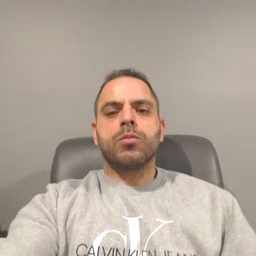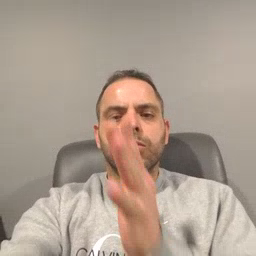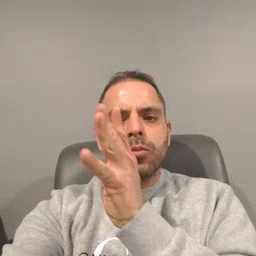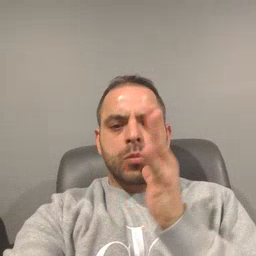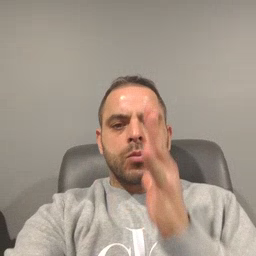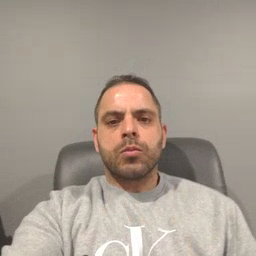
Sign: farm